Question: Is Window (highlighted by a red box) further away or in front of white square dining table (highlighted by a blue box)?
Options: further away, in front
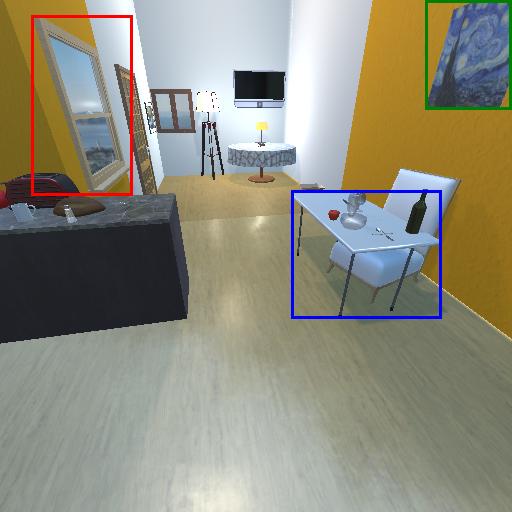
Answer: further away